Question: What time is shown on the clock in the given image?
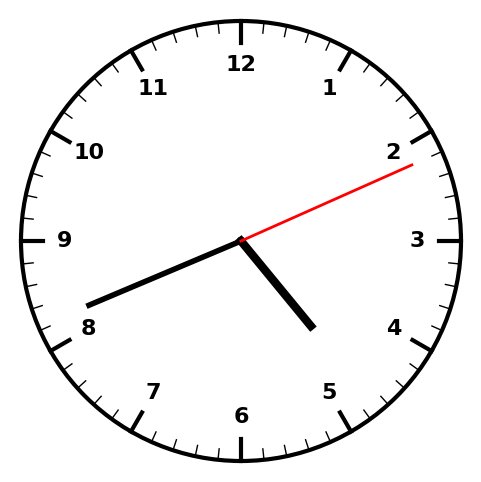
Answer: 04:41:11